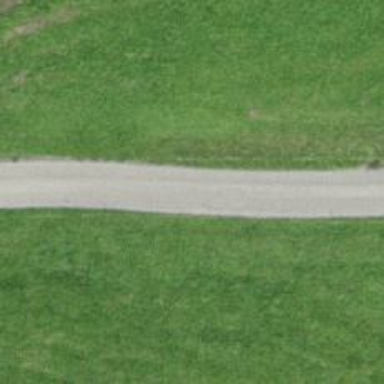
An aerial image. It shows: Paved service road.